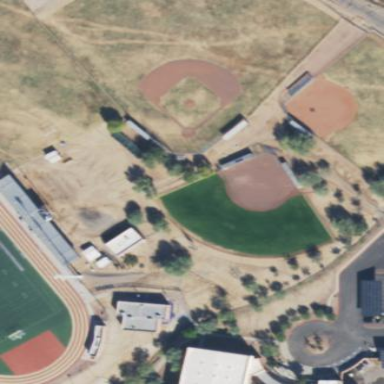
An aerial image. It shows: Softball pitch for leisure and sport activities.